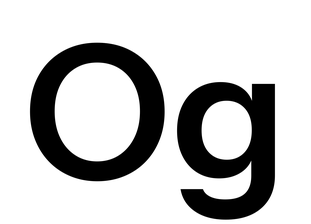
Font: InstrumentSans_SemiBold